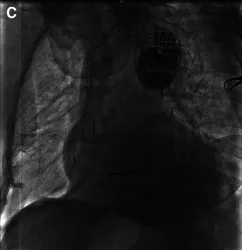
After complete retraction of the target atrial lead, fluoroscopy visualized no pericardial effusion and the left ventricular lead maintaining in the appropriate position was found in different views [ LAO view.
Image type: radiology (x_ray)